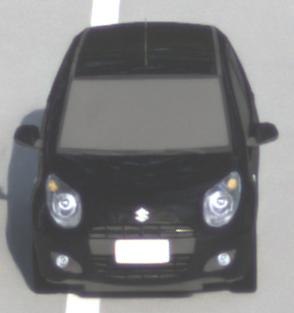
Make: Suzuki
Model: Alto 1.0
Detailed model: Alto (V)
Model produced from: 2011/02
Model produced until: 2011/03
Doors: 5
Color: black
Road condition: dry road
Daytime: morning or afternoon
Contrast: low contrast